Field crop: maize
Growth stage: 2
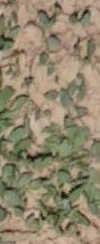
Species: convolvulus